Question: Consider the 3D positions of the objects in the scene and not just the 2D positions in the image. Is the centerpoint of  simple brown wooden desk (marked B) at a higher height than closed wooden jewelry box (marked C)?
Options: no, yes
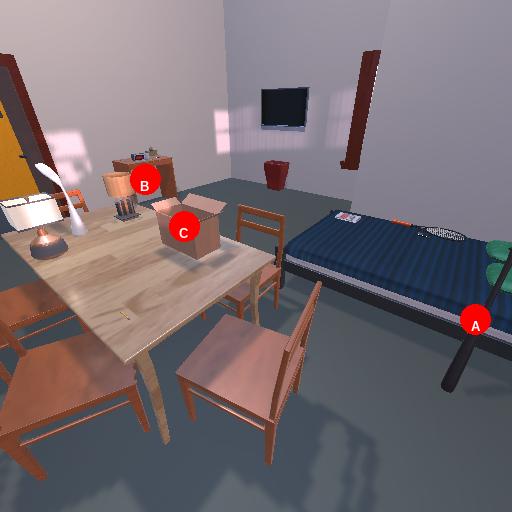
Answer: no